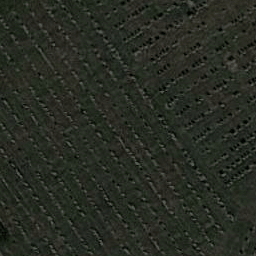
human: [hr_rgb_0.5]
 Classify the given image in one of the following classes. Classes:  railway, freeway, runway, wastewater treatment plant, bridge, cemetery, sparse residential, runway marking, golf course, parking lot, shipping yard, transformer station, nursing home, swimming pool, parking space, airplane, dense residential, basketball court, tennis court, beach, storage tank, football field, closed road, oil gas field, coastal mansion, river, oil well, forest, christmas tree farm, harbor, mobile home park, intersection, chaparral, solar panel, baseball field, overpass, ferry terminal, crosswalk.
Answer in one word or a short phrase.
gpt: cemetery